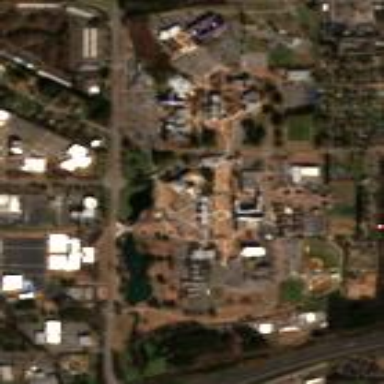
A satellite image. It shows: University.